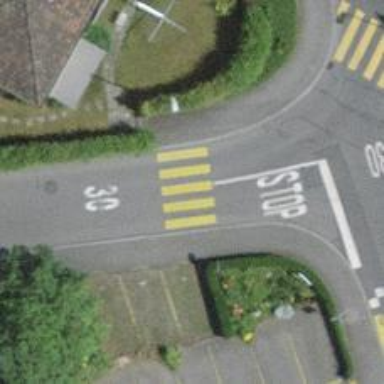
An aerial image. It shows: Uncontrolled zebra crossing with zebra markings.